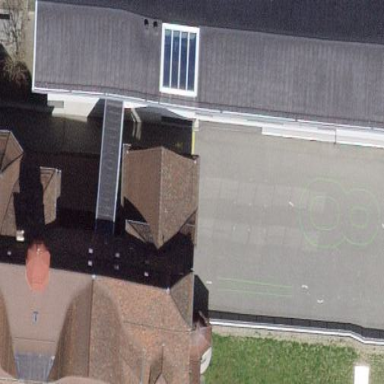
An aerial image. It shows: School building or complex.